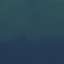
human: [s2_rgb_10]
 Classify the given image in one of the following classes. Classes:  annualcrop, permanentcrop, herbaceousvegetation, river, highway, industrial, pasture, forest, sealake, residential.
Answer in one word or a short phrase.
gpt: SeaLake